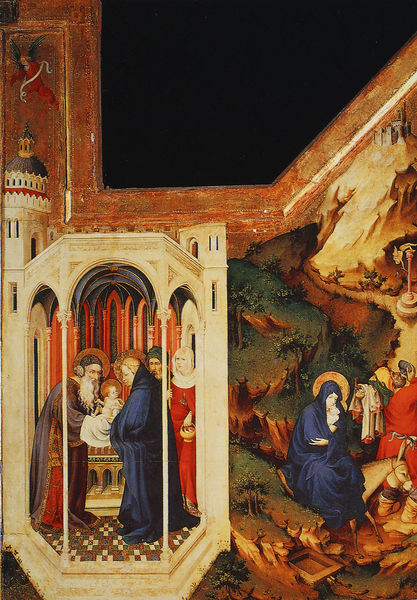
Titel: Darbringung Jesu im Tempel, Flucht aus Ägypten
Künstler: Melchior Broederlam
Institution: Dijon, Musée des Beaux-Arts
Schlagwörter: berg, blau, flügel, landschaft, holz, säule, weiss, rot, malerei, trinken, architektur, geschichte, kirche, innen, kind, gotik, esel, turm, engel, reiten, kuppel, flucht, gewölbe, burg, heiligenschein, gotisch, christus, jesus, mittelalter, tempel, maria, jerusalem, wanderung, aureole, josef, geburt, krippe, darbringung